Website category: phone
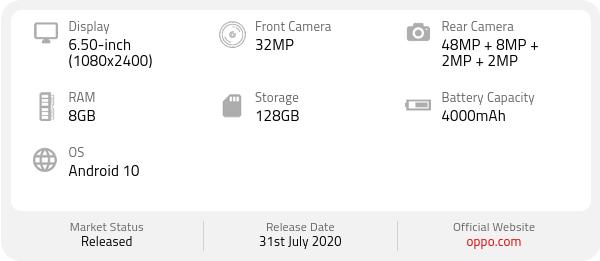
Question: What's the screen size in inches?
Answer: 6.50-inch

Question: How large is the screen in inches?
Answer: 6.50-inch

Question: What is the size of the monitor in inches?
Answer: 6.50-inch

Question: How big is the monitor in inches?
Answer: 6.50-inch

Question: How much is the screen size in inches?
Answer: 6.50-inch

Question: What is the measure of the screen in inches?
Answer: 6.50-inch

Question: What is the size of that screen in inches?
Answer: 6.50-inch

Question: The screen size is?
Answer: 6.50-inch

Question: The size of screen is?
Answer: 6.50-inch

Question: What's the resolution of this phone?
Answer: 1080x2400

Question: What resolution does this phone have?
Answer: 1080x2400

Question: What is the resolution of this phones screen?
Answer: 1080x2400

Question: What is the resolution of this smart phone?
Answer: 1080x2400

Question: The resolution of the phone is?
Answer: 1080x2400

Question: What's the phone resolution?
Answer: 1080x2400

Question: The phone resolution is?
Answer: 1080x2400

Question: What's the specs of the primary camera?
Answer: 48MP + 8MP + 2MP + 2MP

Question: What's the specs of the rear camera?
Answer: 48MP + 8MP + 2MP + 2MP

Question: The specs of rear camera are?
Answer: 48MP + 8MP + 2MP + 2MP

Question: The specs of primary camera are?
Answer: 48MP + 8MP + 2MP + 2MP

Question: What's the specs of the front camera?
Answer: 32MP

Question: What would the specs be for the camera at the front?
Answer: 32MP

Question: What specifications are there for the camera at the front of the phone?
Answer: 32MP

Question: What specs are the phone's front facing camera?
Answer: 32MP

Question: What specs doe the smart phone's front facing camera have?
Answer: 32MP

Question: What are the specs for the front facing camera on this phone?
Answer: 32MP

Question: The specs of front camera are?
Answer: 32MP

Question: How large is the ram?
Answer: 8GB

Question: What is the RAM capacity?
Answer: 8GB

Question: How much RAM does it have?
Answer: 8GB

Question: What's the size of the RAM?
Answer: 8GB

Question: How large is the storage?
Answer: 128GB

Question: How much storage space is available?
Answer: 128GB

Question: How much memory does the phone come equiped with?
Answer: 128GB

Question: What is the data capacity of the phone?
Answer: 128GB

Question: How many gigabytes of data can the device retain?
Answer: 128GB

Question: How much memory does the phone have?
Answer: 128GB

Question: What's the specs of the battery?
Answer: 4000mAh

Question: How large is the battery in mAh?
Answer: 4000mAh

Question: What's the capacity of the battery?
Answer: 4000mAh

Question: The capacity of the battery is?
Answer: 4000mAh

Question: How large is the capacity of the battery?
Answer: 4000mAh

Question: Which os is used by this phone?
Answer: Android 10

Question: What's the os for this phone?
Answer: Android 10

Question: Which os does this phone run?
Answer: Android 10

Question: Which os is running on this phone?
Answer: Android 10

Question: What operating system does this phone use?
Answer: Android 10

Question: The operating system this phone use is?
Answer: Android 10

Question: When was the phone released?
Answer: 31st July 2020

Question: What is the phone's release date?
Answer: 31st July 2020

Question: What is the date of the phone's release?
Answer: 31st July 2020

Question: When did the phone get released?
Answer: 31st July 2020

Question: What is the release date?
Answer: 31st July 2020

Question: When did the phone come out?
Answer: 31st July 2020

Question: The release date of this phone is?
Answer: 31st July 2020

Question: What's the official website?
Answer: oppo.com

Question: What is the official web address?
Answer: oppo.com

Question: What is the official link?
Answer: oppo.com

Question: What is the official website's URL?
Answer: oppo.com

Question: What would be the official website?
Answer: oppo.com

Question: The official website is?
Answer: oppo.com